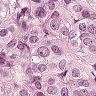
Metastatic tissue present: yes